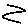
Label: zigzag